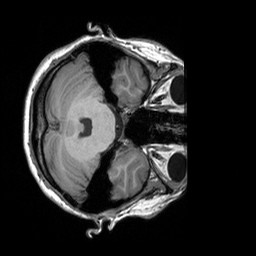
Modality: T1w
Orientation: axial
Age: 25
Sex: female
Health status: healthy
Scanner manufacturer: siemens
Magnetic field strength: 3 T
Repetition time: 2.3 s
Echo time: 0.00303 s